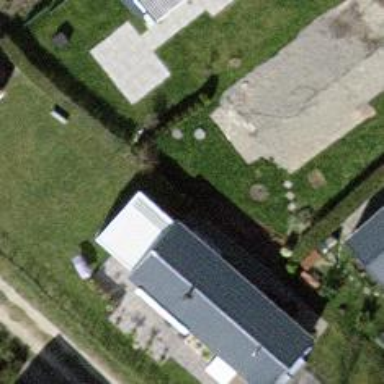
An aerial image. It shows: Static caravan with gabled roof.